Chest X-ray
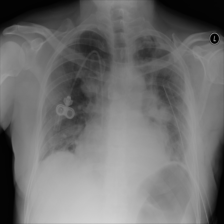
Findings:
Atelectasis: negative
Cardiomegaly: negative
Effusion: negative
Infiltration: negative
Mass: negative
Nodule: negative
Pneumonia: negative
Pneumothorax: negative
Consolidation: negative
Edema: negative
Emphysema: negative
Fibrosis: negative
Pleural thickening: negative
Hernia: negative